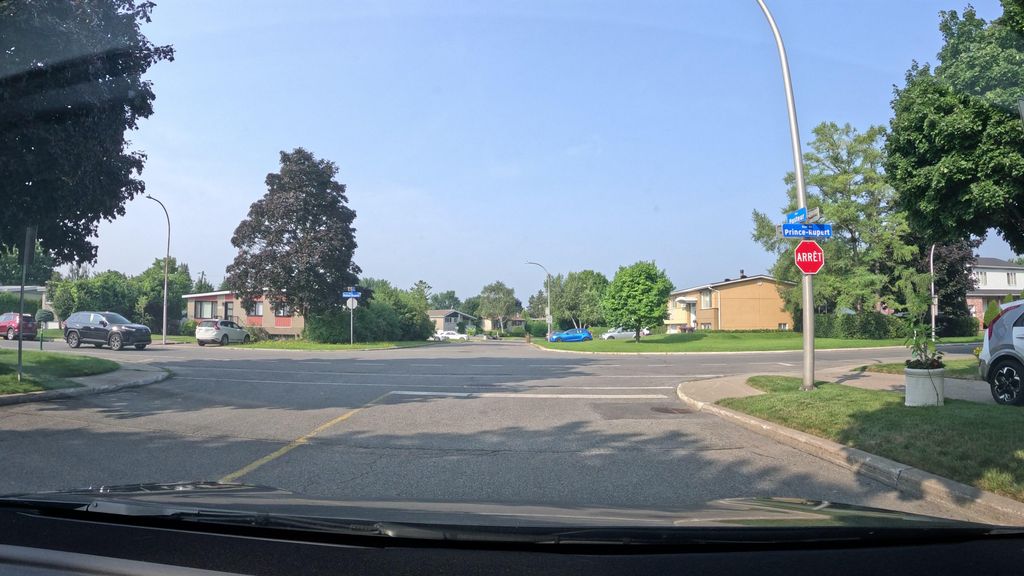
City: montreal